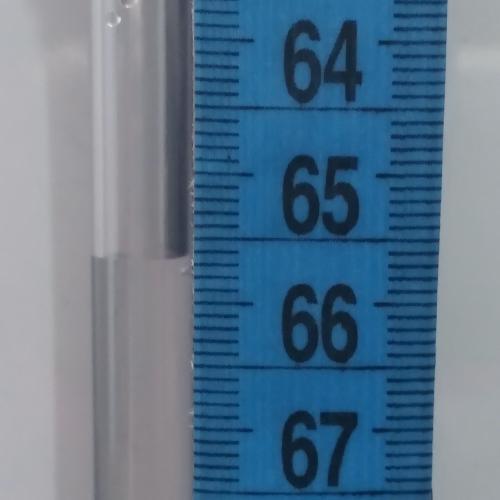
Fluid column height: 65.7 cm